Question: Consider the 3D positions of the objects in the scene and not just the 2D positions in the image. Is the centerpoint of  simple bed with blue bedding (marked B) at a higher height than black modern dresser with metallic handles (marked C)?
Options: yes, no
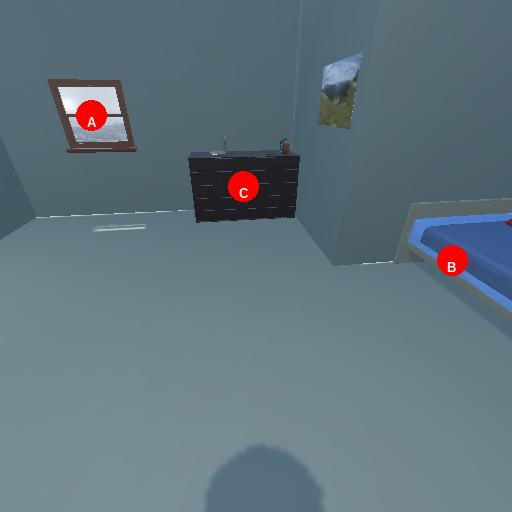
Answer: yes